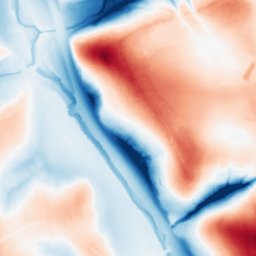
Category: edge_preserving
Decomposition family: guided
Decomposition parameters: radius: 32
eps: 1
Upsampling method: quadratic
Upsampling parameters: scale: 4
Upsampling scale: 4